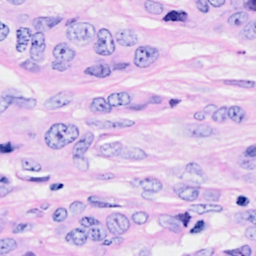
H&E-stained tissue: Breast